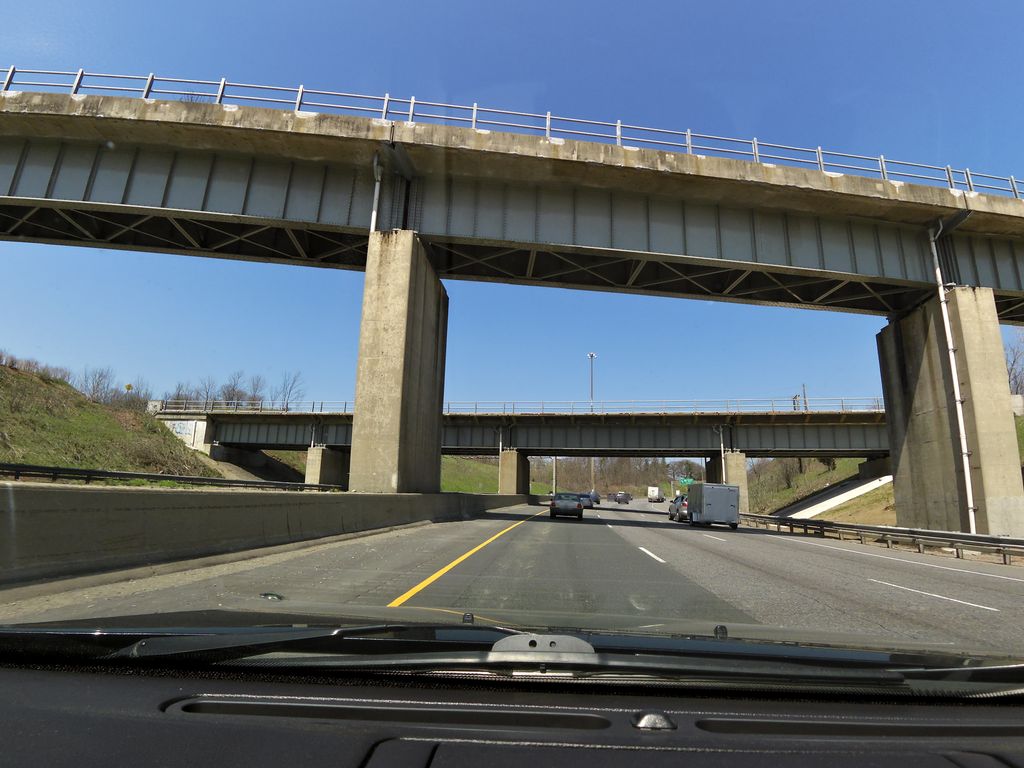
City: hamilton